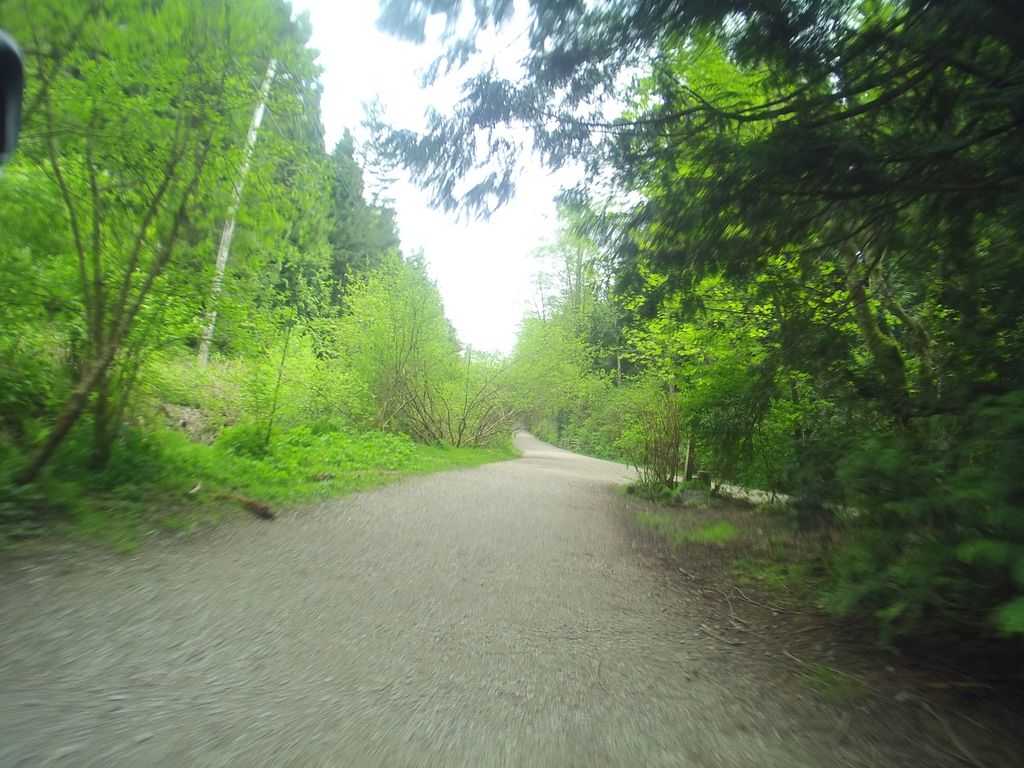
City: vancouver